Question: i have one view ,in that i want to show table view with mapview .
my problem is how can i process in both thing same time. i want to show this things same time so speed problem not come.
for more info i added image which i want to show.

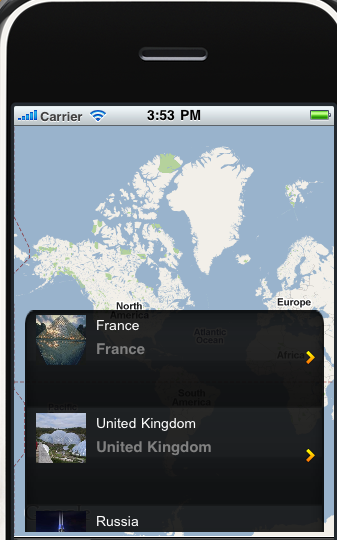
Answer: You'll want to look at multithreading my friend.
Have your methods that manage the tableView run in one thread, and the map methods in another.
For instance, in your viewDidLoad:
'''
[self performSelectorInBackground:@selector(downloadMap) withObject:nil];
[self performSelectorInBackground:@selector(downloadTableData) withObject:nil];
'''